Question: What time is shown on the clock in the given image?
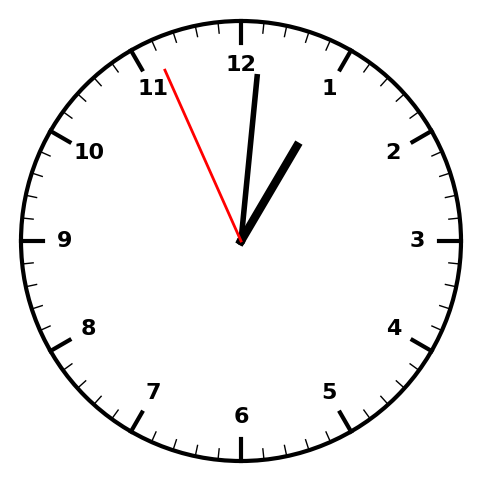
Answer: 01:00:56